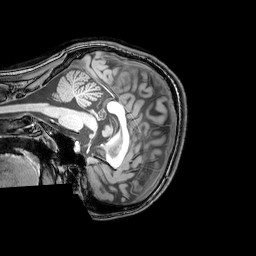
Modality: T1w
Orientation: sagittal
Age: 21
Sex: female
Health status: healthy
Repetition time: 0.081 s
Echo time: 0.037 s